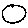
Label: circle